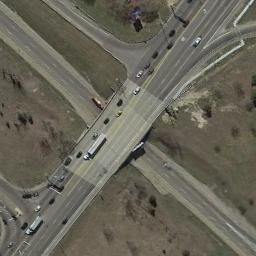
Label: overpass